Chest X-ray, PA view. Patient: 47 years old, sex M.
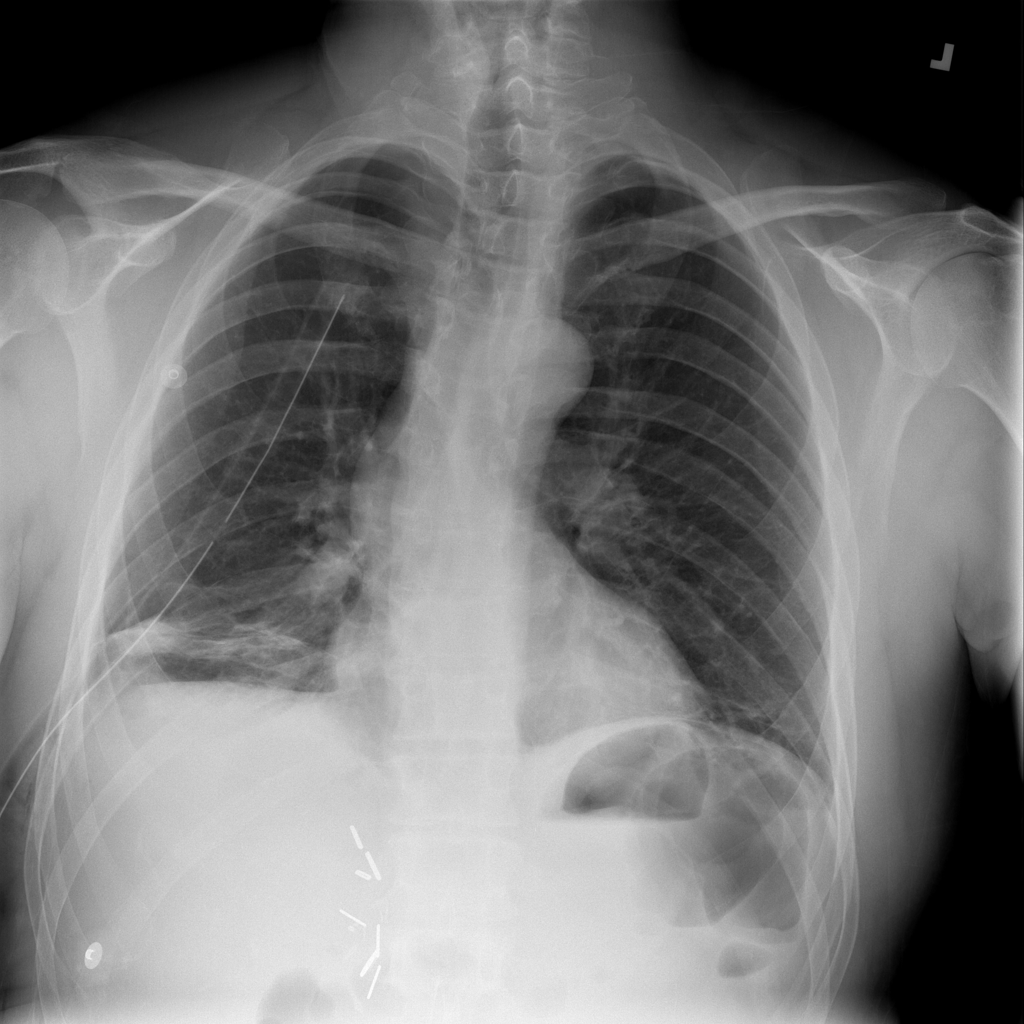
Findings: Pneumothorax